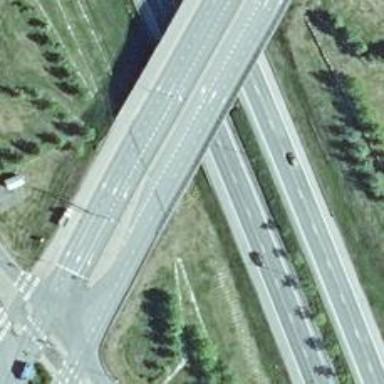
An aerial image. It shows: View of motorway.